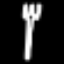
Label: fork